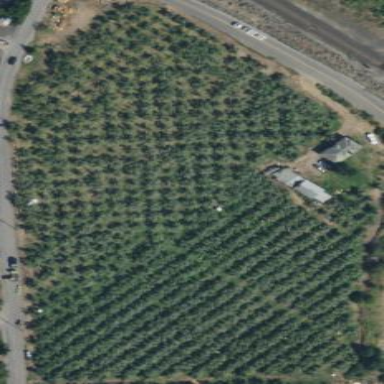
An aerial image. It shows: Orchard.